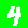
Digit: 4